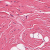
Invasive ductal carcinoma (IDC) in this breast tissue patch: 0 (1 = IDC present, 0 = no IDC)